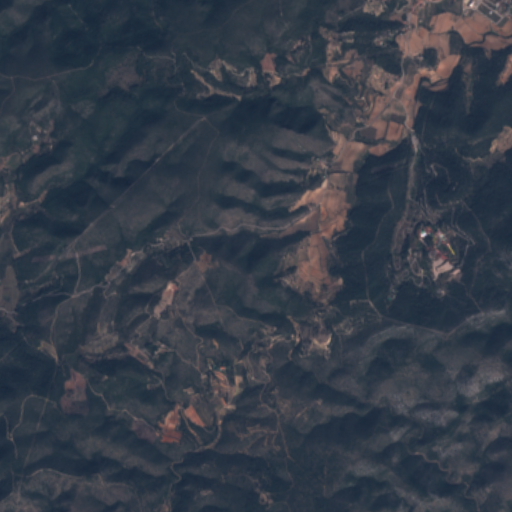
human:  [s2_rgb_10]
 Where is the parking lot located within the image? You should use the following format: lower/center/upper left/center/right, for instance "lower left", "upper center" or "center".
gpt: The parking lot is located in the upper right of the image.
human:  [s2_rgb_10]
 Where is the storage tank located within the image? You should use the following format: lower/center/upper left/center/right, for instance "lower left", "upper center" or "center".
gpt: The storage tank is located in the lower left of the image.
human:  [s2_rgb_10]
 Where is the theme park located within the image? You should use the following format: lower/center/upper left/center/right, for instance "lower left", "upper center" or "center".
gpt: The theme park is located in the upper right of the image.
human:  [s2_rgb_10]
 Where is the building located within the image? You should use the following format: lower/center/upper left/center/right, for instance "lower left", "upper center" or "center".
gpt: There is no building in the image.